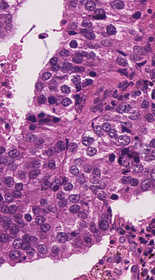
Tumor epithelial tissue: yes
Tumor-associated stroma tissue: no
Normal tissue: no